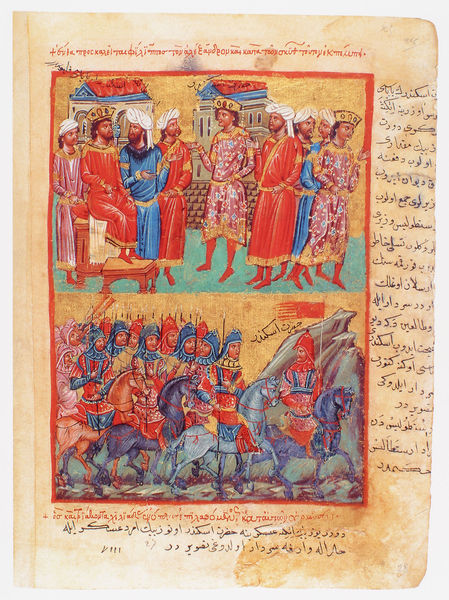
Titel: Der griechische Alexanderroman
Institution: Venedig, Hellenic Institute Codex Gr. 5
Schlagwörter: berg, blau, grün, fenster, schwarz, türkis, weiss, gebäude, haus, rot, architektur, rahmen, bild, häuser, gold, krone, rosa, pferde, reiter, schrift, fahnen, fahne, bank, banner, krieg, könig, soldaten, thron, strümpfe, text, helm, herrscher, ritter, armee, feldzug, buchseite, pergament, helme, arabisch, roz, kreuzzug, lanzen, bedeutungsperspektive, turban, handschrift, sultan, kronen, erzählung, buchmalerei, alexander, minuskeln, kreuzritter, kriegszug, turben, berh, alexanderroman, pedestral